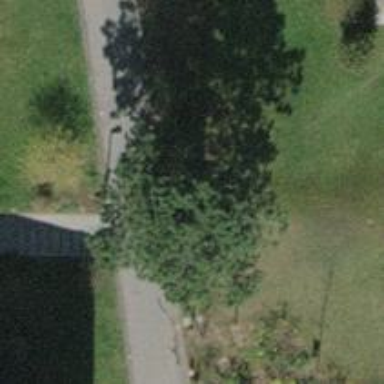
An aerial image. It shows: Urban area featuring tree as natural element.